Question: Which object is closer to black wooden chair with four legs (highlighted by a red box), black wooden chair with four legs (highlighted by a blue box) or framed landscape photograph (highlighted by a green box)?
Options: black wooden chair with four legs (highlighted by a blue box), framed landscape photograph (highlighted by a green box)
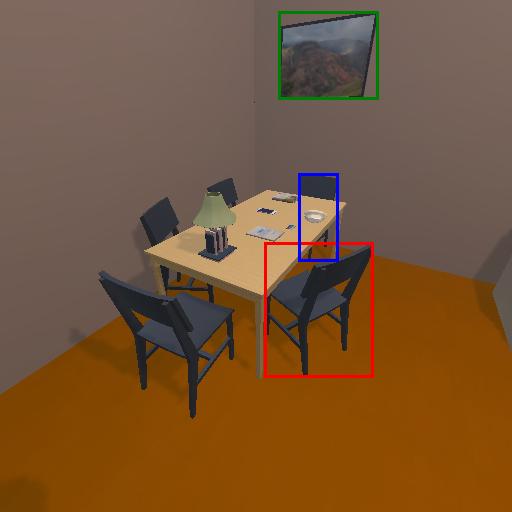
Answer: black wooden chair with four legs (highlighted by a blue box)